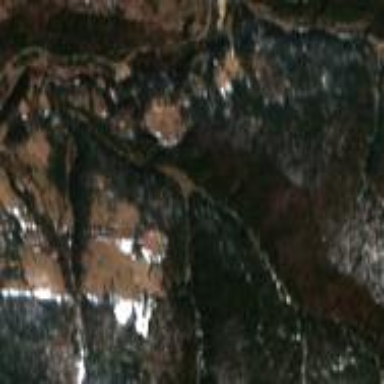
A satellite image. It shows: Coniferous forest area.